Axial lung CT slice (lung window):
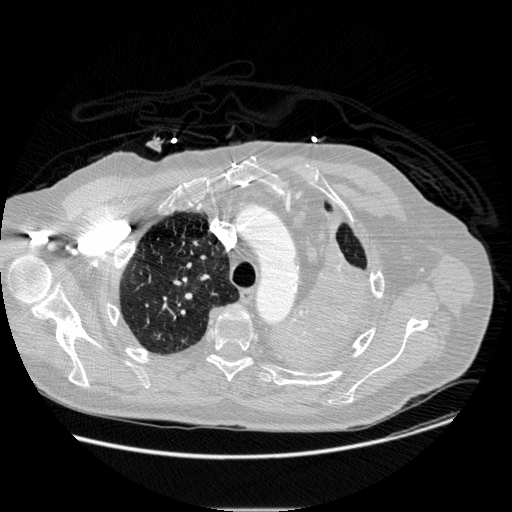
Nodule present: no